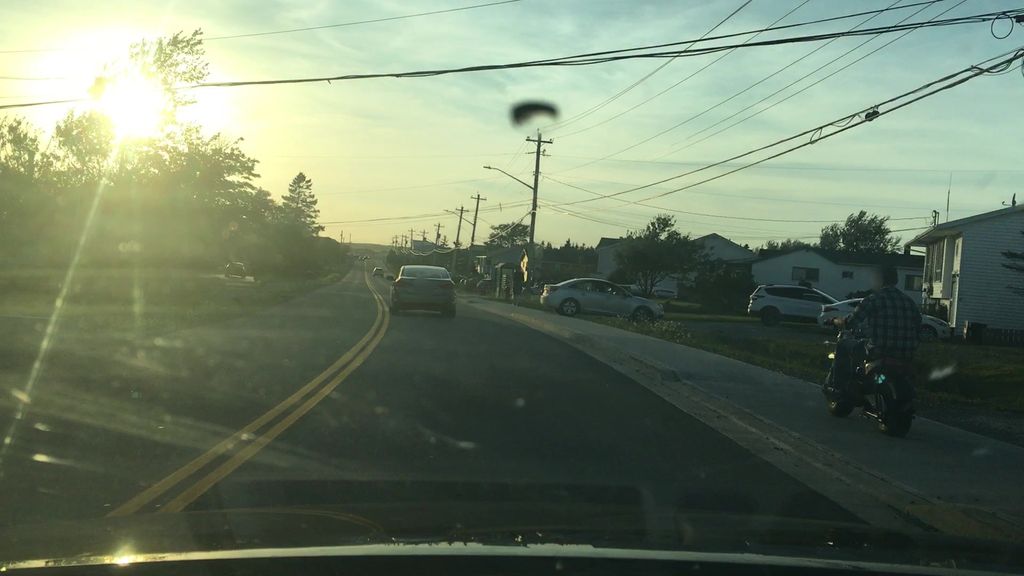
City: halifax